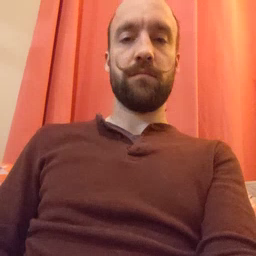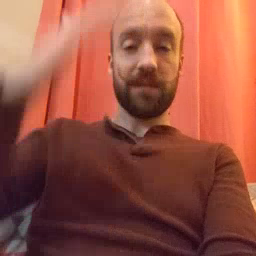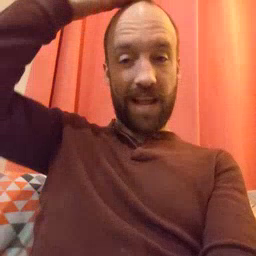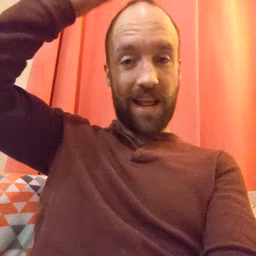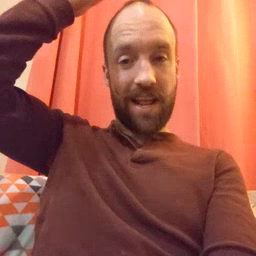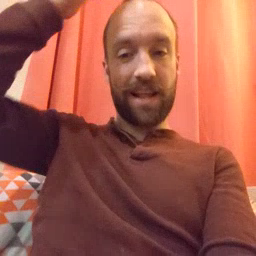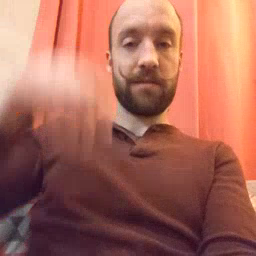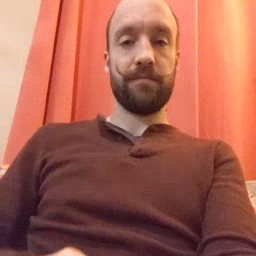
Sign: hat